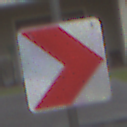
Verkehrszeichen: RichtungstafelnInKurvenKleinLinks
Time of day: Midday
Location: Outdoor (Urban)
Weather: Overcast
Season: NotSpecified
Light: Natural